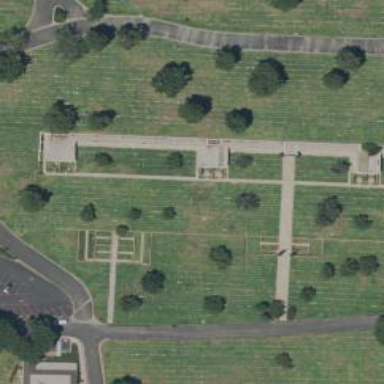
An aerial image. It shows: Historic mausoleum tomb.